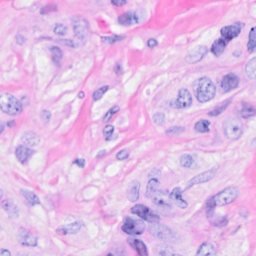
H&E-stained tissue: Breast